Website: slack
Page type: payment
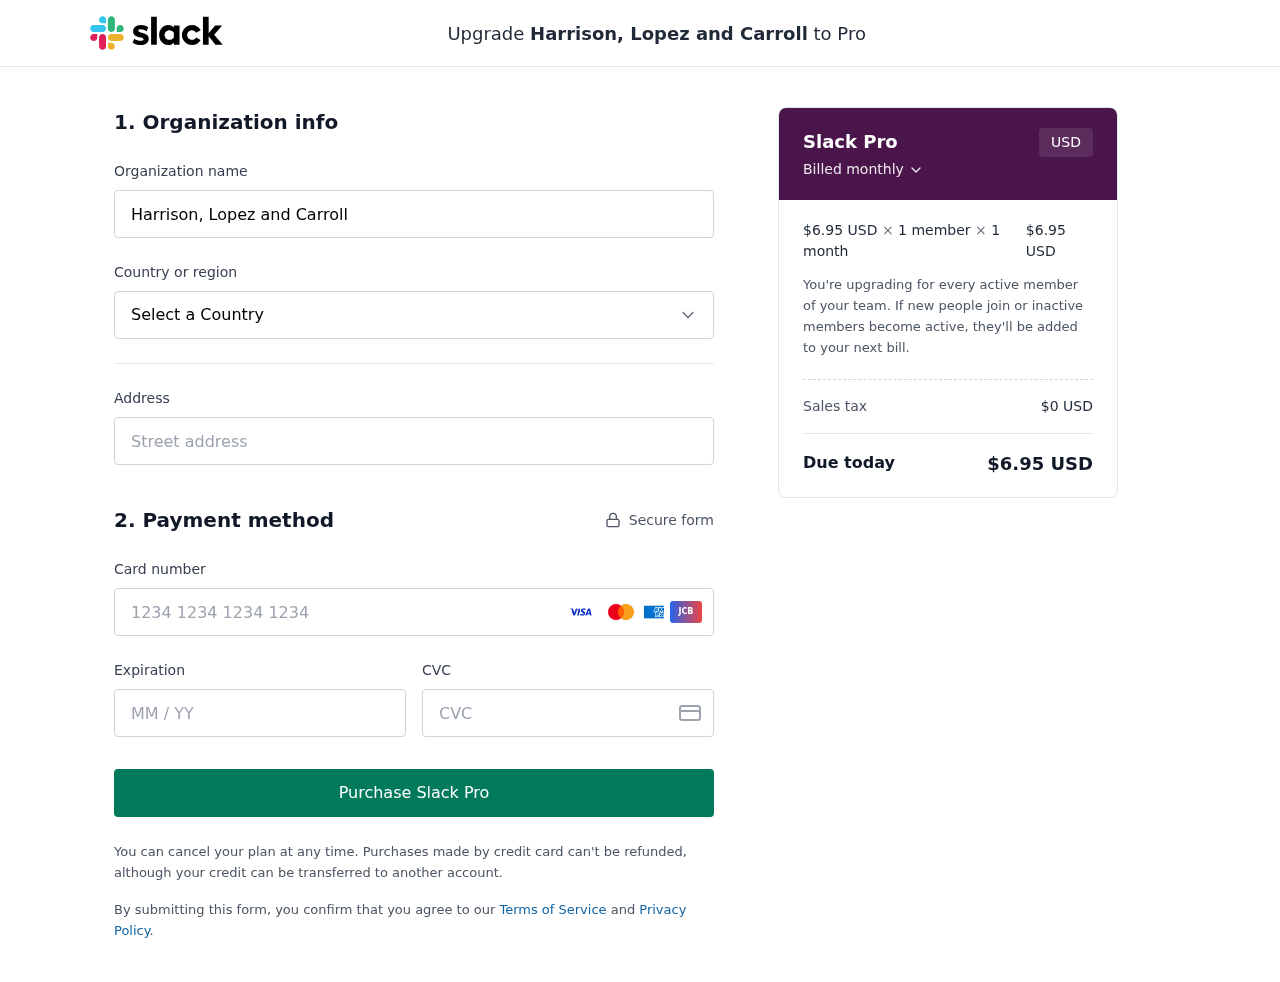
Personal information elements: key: PII_CARD_CVV
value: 458
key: PII_CARD_EXPIRY
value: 10/30
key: PII_CARD_NUMBER
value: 4944 1854 9590 8881
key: PII_COMPANY
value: Harrison, Lopez and Carroll
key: PII_COUNTRY
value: United States
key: PII_STREET
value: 17275 Michael Gardens Apt. 926
Product elements: key: PRODUCT1_PRICE
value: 6.95
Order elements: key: ORDER_SUBTOTAL
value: $6.95 USD
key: ORDER_TAX
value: $0 USD
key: ORDER_TOTAL
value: $6.95 USD